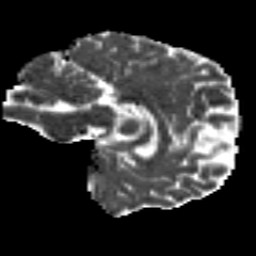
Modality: MD
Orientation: sagittal
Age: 28
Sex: male
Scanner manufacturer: siemens
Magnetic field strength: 3 T
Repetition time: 8.8 s
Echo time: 0.085 s